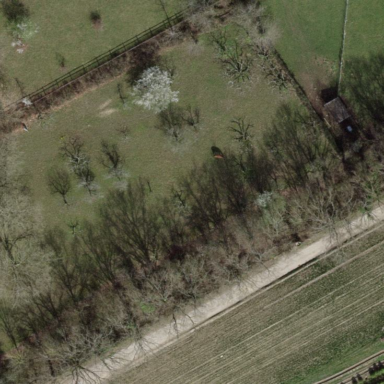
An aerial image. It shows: Orchard.